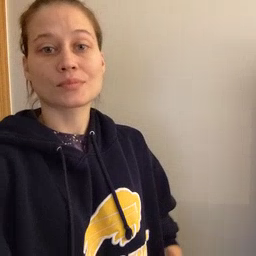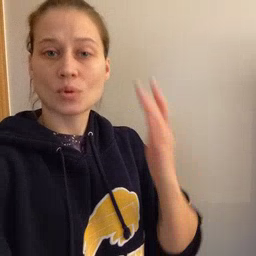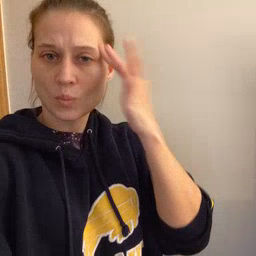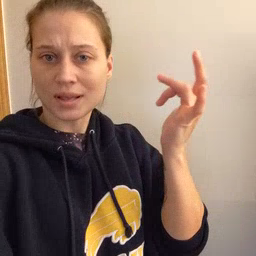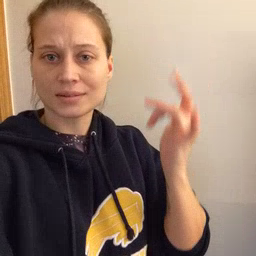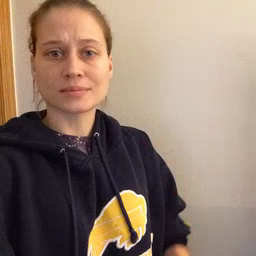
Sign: why